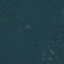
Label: Forest